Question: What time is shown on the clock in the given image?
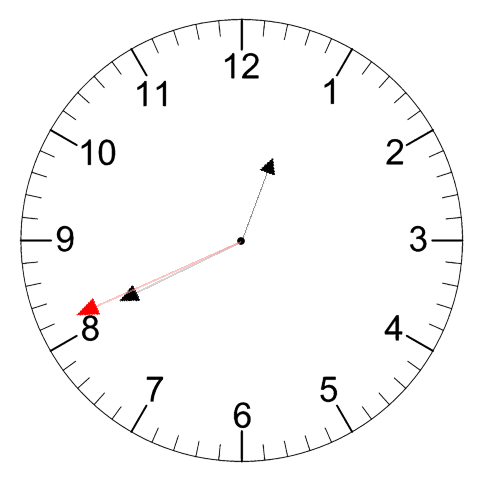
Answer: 12:40:41